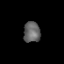
Tissue: prostate
Cell type: Epithelial cells
Senescence score: 0.2893
Nuclear area (px): 338
Mean DAPI intensity: 101.509